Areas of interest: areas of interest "Qinzhou Disease Prevention and Control Center"
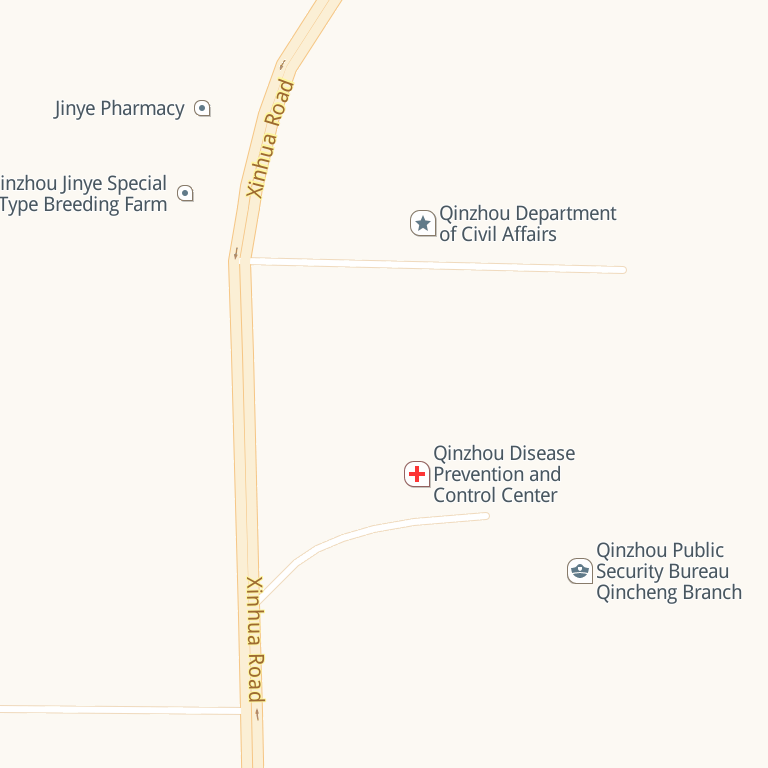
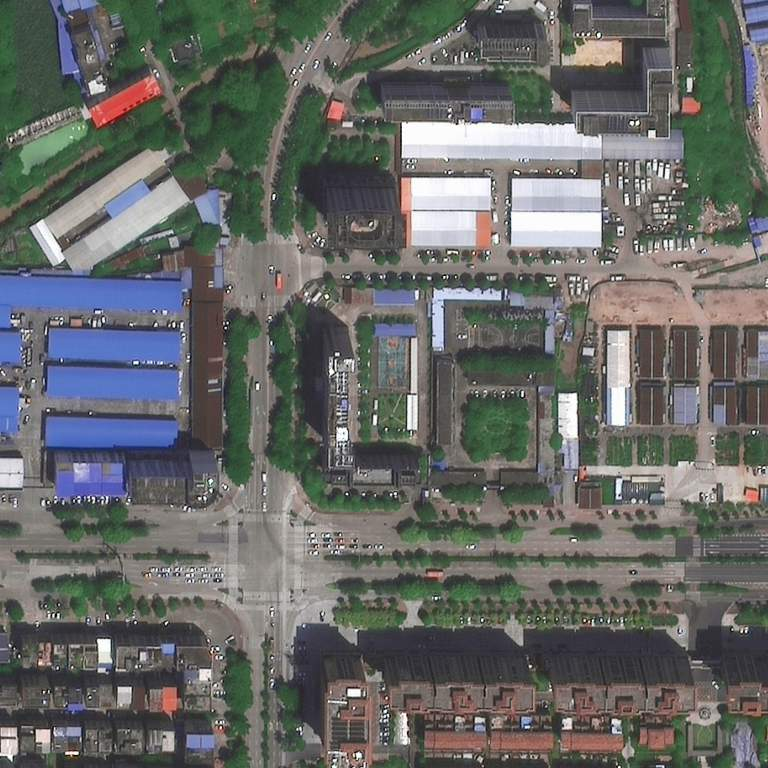